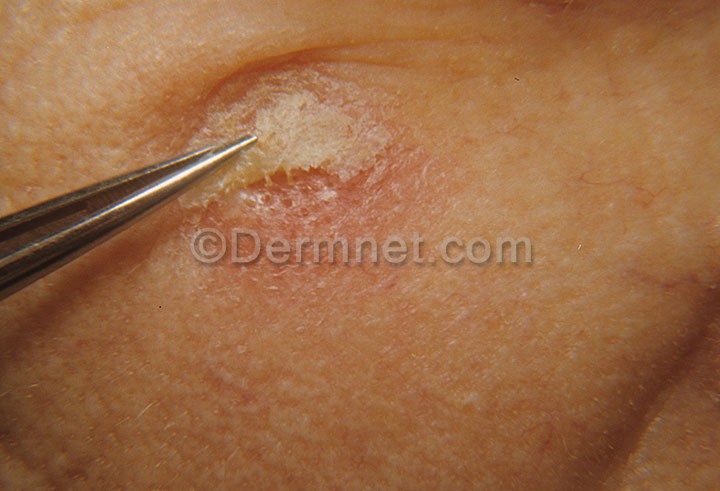
Disease: Lupus and other Connective Tissue diseases